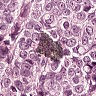
Metastatic tissue present: yes